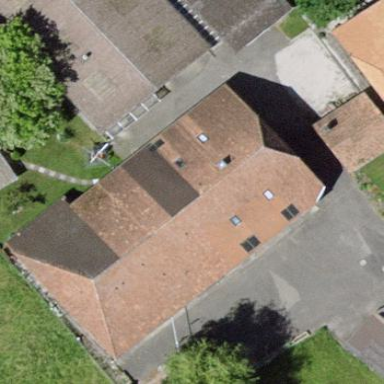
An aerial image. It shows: Farm building.